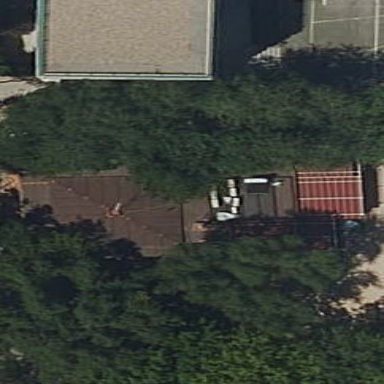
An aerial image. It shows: Building that serves as bar.